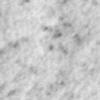
Label: no_change